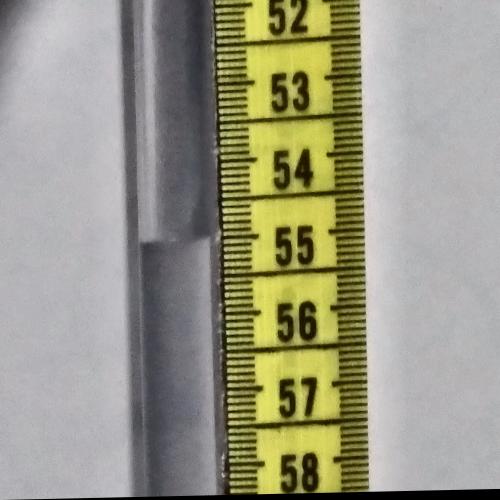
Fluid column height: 55.0 cm